Field crop: maize
Growth stage: 2
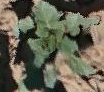
Species: datura